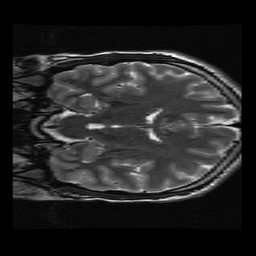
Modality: T2w
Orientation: coronal
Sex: male
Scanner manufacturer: ge
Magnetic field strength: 3 T
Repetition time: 5 s
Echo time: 0.1015 s